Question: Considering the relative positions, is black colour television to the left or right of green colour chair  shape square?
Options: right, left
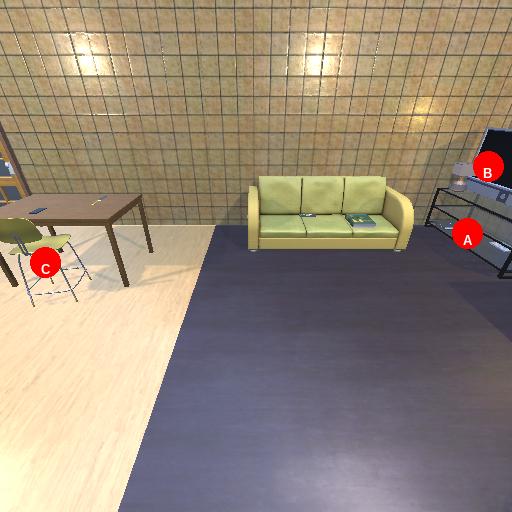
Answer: right